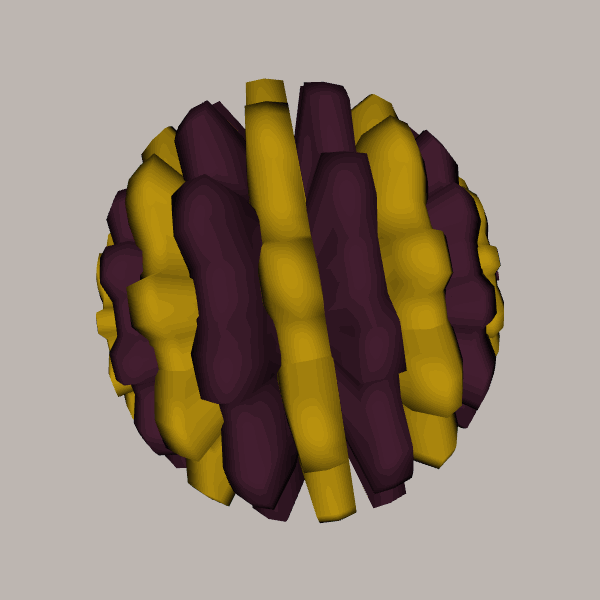
Background: light